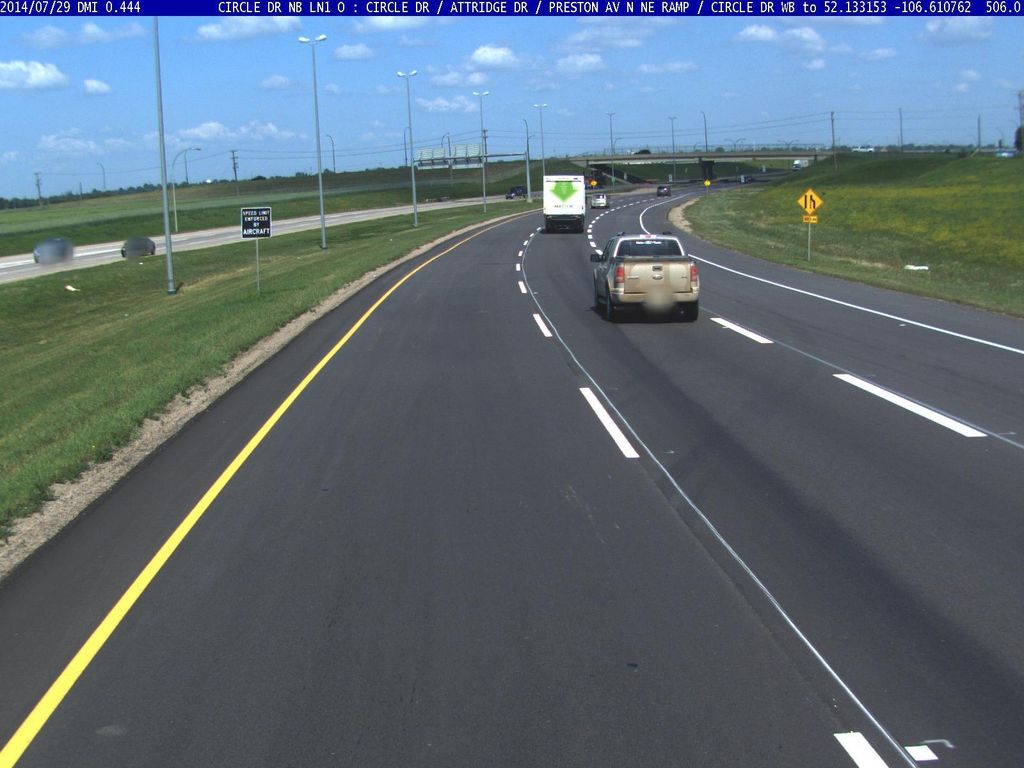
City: saskatoon